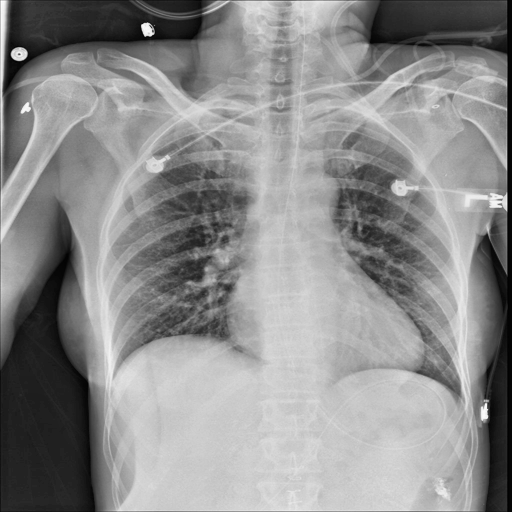
Finding: NORMAL